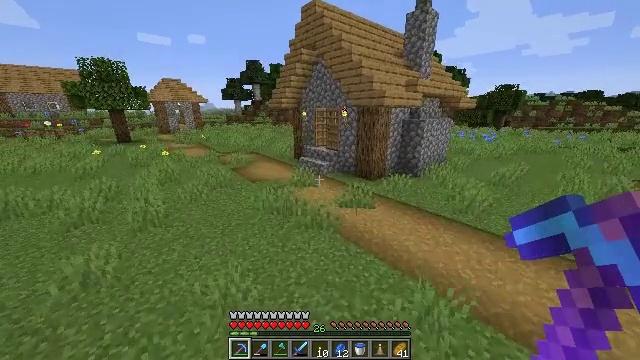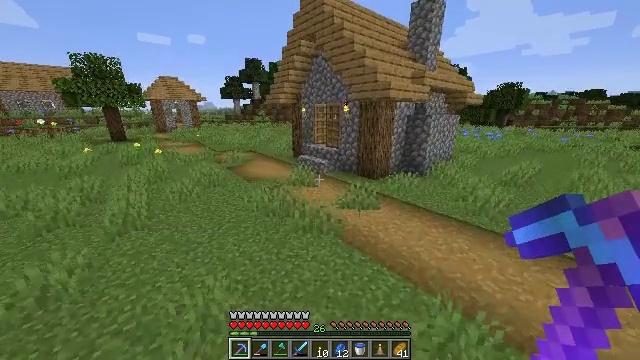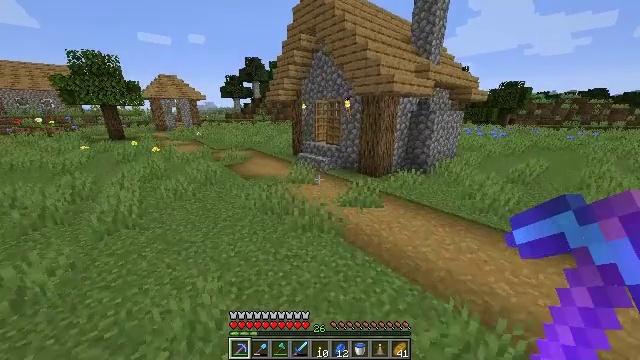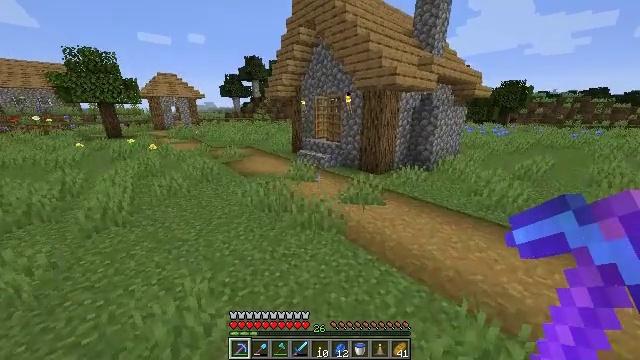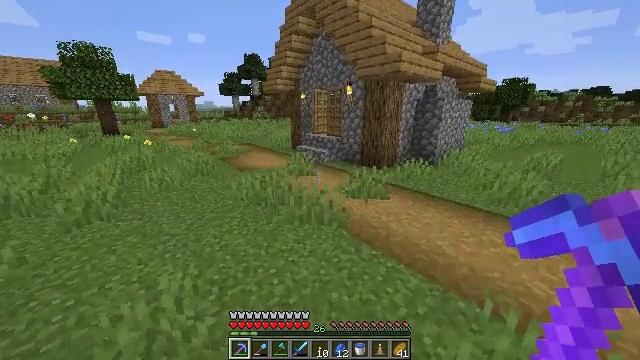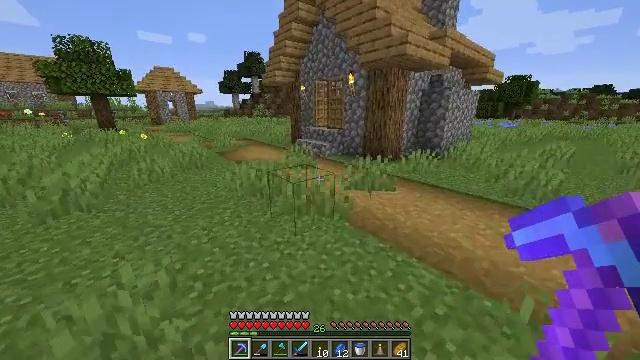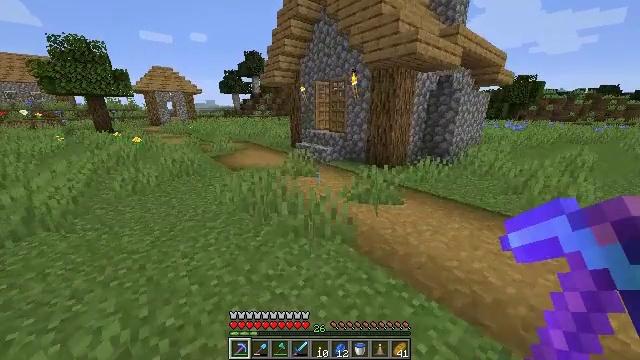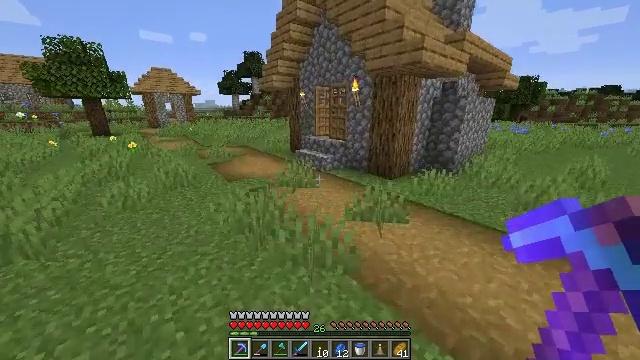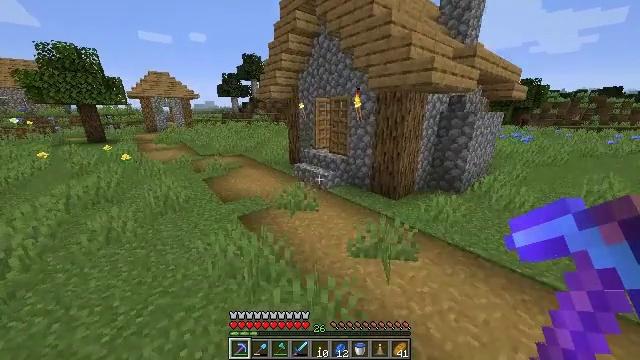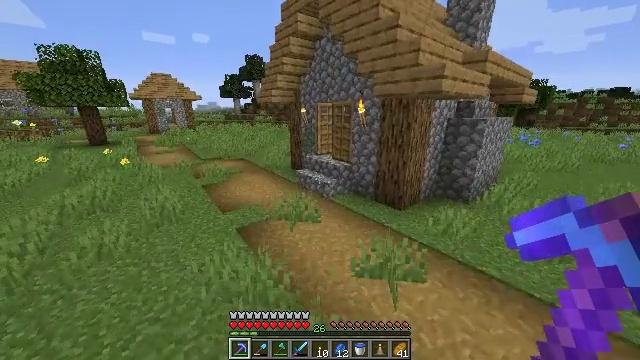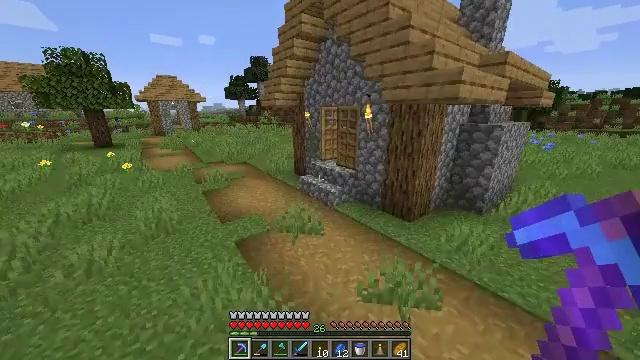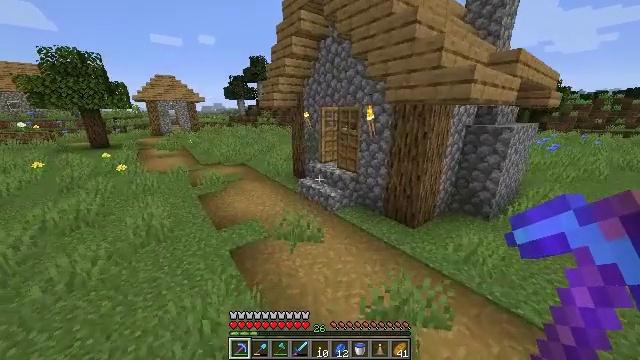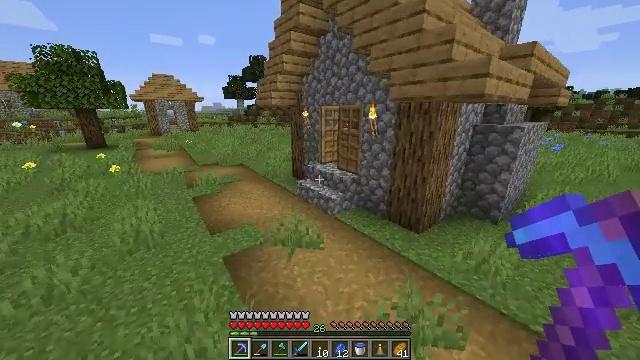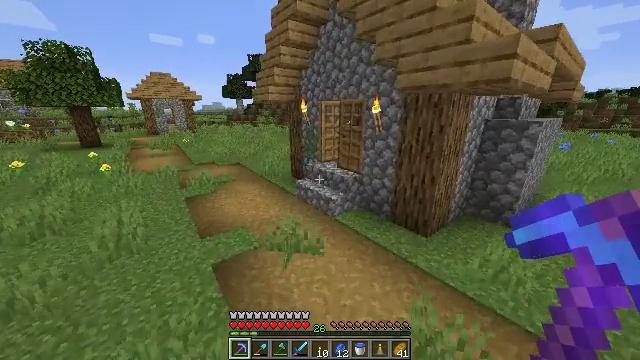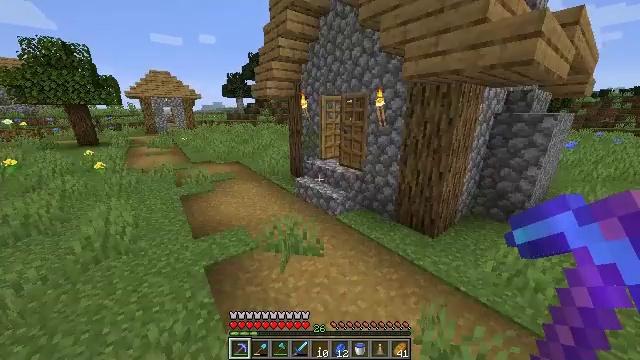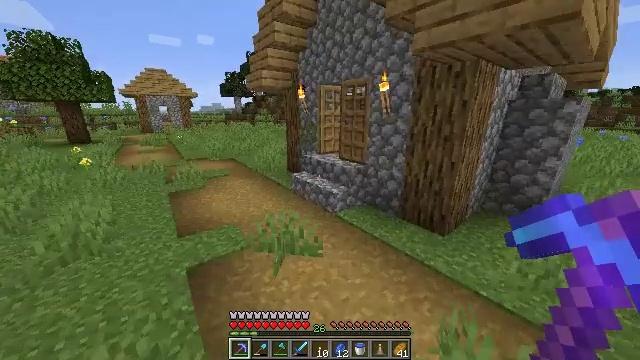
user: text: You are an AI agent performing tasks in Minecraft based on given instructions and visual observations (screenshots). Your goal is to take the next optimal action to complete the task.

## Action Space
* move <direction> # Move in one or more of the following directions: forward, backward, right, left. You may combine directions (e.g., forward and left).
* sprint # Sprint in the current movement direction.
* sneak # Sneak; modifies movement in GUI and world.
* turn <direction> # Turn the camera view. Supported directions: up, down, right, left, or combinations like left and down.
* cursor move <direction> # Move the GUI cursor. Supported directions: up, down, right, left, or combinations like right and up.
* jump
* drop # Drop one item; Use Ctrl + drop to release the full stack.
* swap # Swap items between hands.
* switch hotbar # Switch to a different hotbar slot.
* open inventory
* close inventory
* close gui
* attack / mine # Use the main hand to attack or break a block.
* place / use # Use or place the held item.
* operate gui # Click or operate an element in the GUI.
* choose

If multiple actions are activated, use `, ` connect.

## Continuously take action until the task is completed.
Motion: motion action
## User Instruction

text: Gather the blast furnace into your inventory.
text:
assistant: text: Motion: move forward, sprint, jump
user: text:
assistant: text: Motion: move forward, sprint, jump
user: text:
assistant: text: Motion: move forward, sprint, jump
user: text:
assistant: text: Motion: move forward, sprint, jump
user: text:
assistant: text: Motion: move forward, sprint, jump
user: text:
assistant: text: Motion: move forward, sprint, jump
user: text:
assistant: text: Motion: move forward, sprint, jump
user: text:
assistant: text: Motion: move forward, sprint, jump
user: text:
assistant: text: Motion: move forward, sprint, jump
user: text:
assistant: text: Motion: move forward, sprint, turn left, jump
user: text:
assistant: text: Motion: move forward, sprint, jump
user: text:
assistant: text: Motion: move forward, sprint, jump
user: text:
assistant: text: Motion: move forward, sprint, jump
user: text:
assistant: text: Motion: move forward, sprint, jump
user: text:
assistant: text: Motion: move forward, sprint, jump
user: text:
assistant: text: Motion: move forward, sprint, turn right, jump
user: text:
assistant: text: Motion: move forward and move left, sprint, turn right and up
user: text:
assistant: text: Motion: move forward and move left, sprint, turn right
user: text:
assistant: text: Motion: move forward and move left, sprint, turn right
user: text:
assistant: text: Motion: move forward and move left, sprint, turn right
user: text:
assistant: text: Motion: move forward and move left, sprint
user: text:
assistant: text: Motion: move forward and move left, sprint
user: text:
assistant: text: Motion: move forward and move left, sprint
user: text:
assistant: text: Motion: move forward and move left, sprint, turn right
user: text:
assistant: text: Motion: move forward and move left, sprint, turn right
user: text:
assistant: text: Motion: move forward and move left, sprint, turn right
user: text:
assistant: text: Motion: move forward and move left, sprint, turn right
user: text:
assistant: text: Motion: move forward and move left, sprint, turn right
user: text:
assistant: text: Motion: move forward and move left, sprint, turn right
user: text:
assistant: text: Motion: move forward, sprint